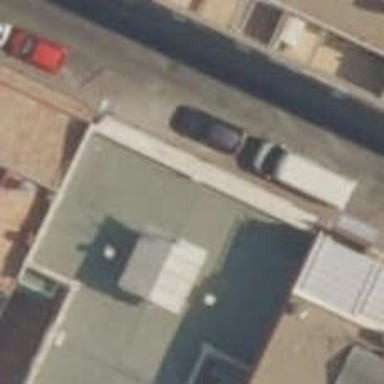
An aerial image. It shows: Hardware shop.